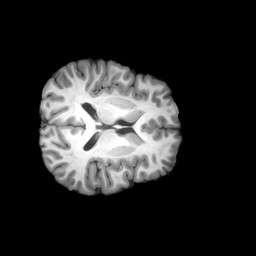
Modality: T1w
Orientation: axial